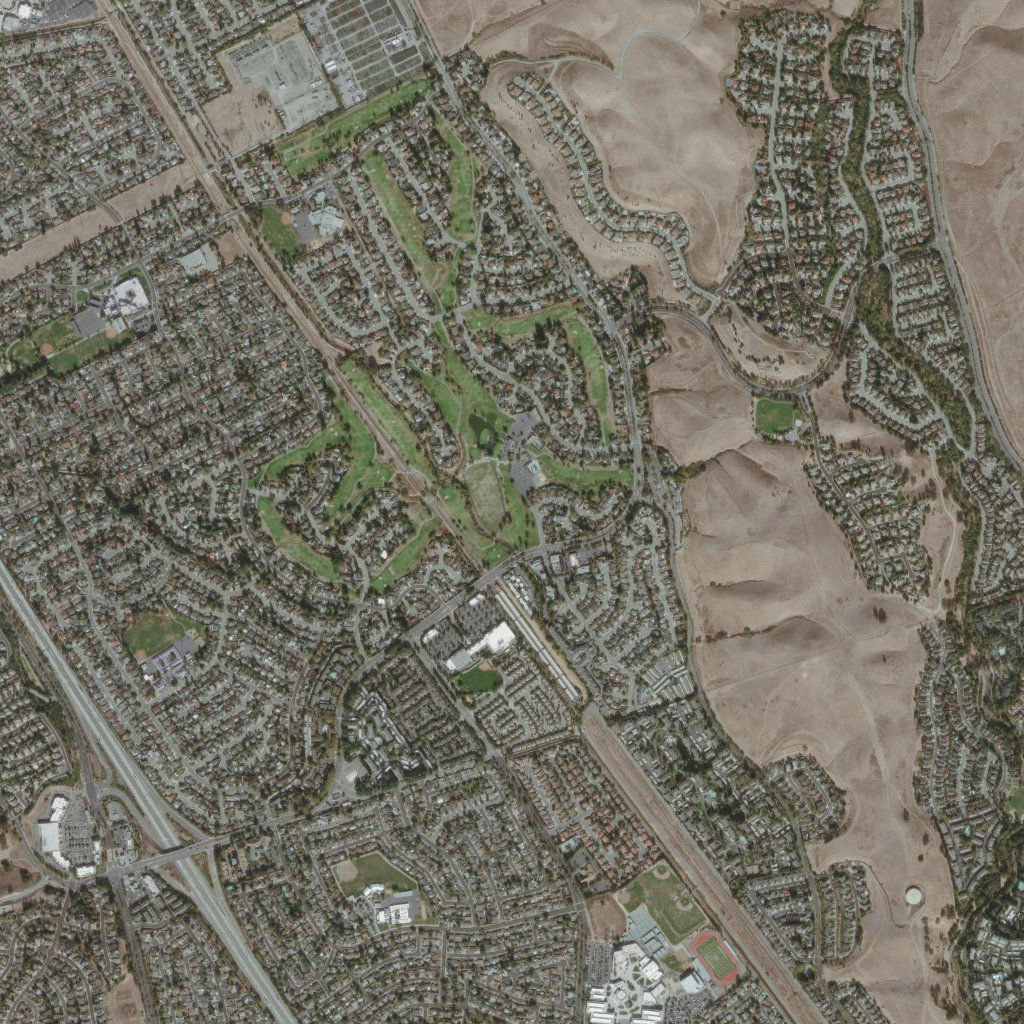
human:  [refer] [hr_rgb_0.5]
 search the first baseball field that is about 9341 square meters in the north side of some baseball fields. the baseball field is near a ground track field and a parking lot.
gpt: <box>[[62, 84, 66, 88, 0]]</box>

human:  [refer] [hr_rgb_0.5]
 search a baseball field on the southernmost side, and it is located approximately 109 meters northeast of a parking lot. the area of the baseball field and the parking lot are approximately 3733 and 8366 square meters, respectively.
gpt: <box>[[60, 86, 63, 89, 0]]</box>